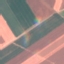
Label: AnnualCrop